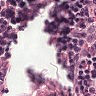
Metastatic tissue present: no